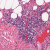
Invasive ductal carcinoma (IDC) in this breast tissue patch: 0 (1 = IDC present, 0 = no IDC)